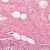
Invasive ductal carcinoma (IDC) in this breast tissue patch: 0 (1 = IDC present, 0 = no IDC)